Interaction volume radius: 5 \u00c5
Interaction volume height: 20 \u00c5
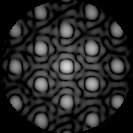
Disorder parameter: 0.125